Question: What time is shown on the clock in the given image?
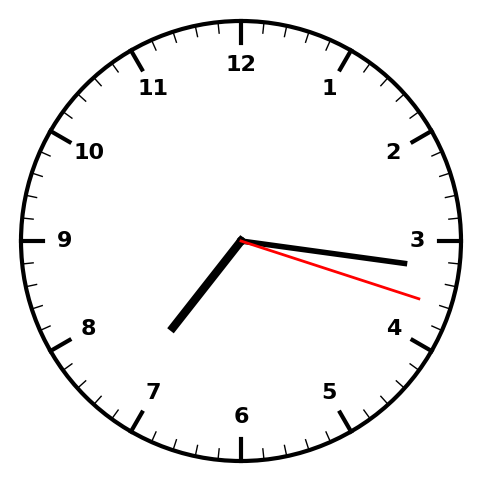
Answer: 07:16:18